Interaction volume radius: 10 \u00c5
Interaction volume height: 30 \u00c5
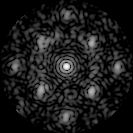
Disorder parameter: 0.4711